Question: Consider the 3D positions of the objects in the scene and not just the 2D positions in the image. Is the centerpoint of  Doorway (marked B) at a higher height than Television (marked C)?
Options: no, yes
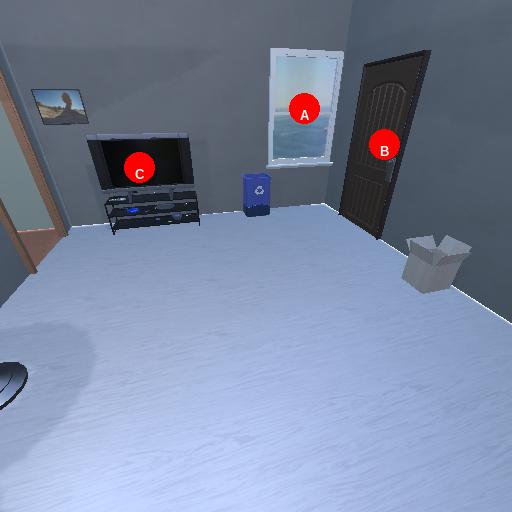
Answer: no